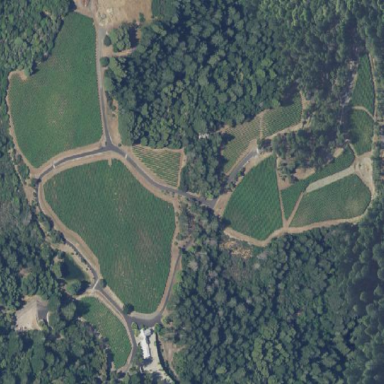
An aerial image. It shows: Vineyard with wine grapes as the main crop.